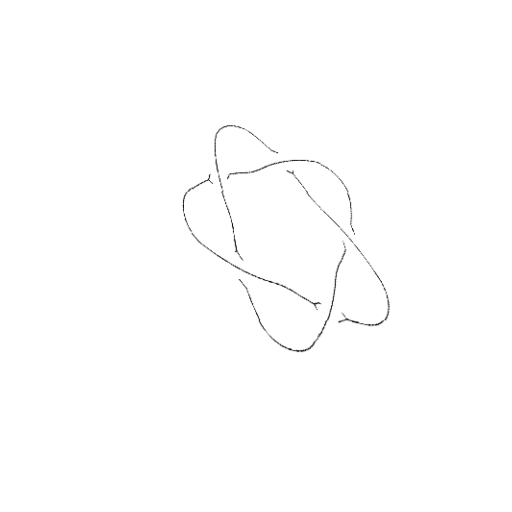
Crossing number: 5